Field crop: maize
Growth stage: 2
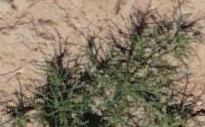
Species: salsola